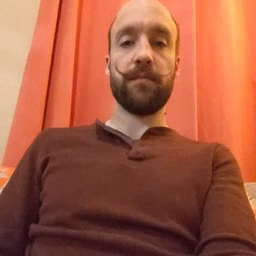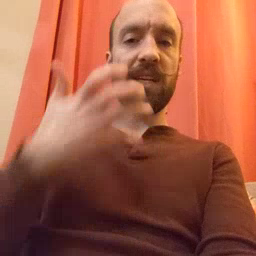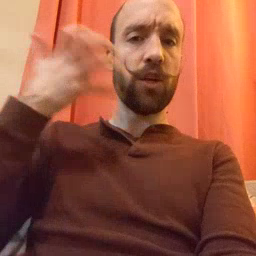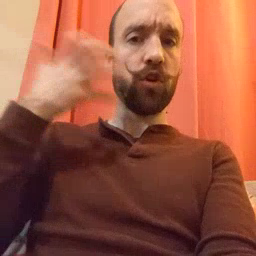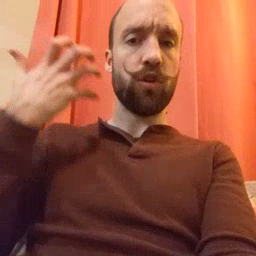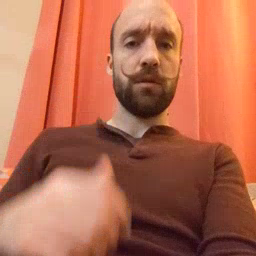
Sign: tiger